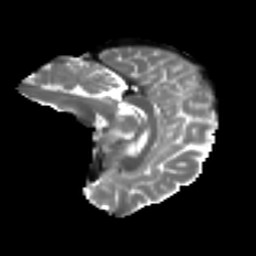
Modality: T2w
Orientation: sagittal
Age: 46
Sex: female
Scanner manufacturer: ge
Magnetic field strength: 3 T
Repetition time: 7.8 s
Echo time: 0.0606 s